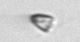
Label: Pyramimonas